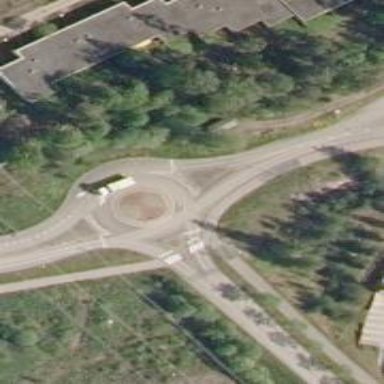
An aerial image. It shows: Unclassified road with asphalt surface leading to roundabout.